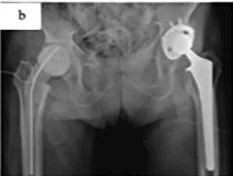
Anterior-posterior plain radiograph of the hip joint. . (b) Plain radiograph after 1st-stage operation.
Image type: radiology (x_ray)